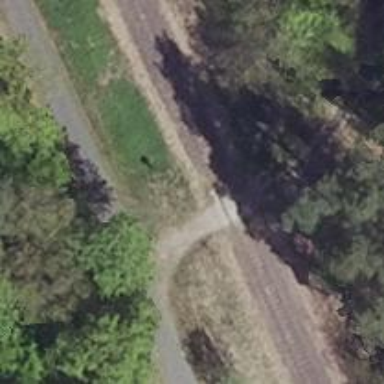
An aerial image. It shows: Level crossing along the railway.